Interaction volume radius: 5 \u00c5
Interaction volume height: 10 \u00c5
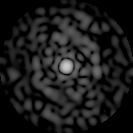
Disorder parameter: 0.7427